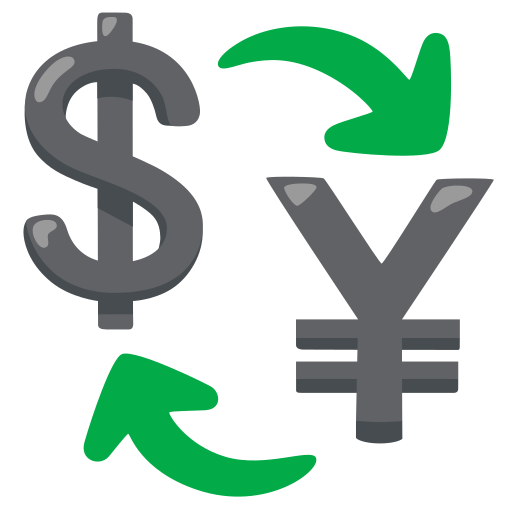
Emoji: 💱